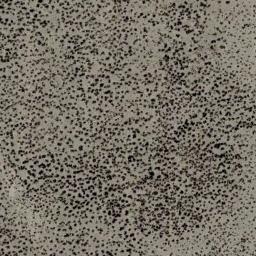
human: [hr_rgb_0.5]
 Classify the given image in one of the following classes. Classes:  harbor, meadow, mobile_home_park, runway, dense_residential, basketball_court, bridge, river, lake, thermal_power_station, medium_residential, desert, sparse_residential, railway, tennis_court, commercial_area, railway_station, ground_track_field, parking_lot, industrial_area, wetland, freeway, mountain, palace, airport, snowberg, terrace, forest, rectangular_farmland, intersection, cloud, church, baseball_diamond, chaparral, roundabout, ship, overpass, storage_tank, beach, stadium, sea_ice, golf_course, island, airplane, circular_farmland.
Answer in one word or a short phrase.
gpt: chaparral